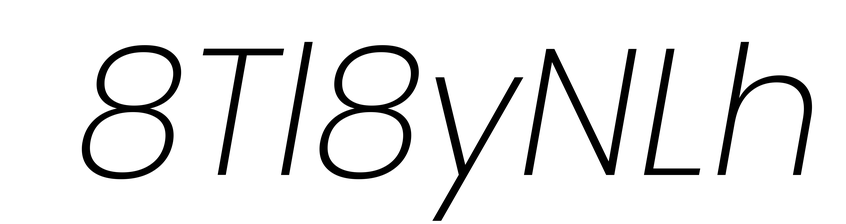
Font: Poppins-ExtraLightItalic